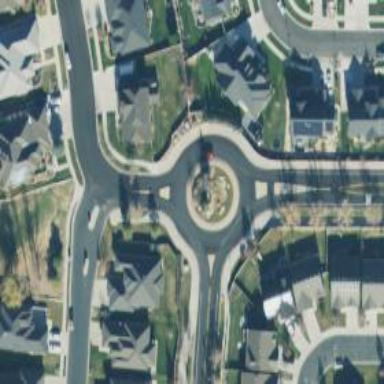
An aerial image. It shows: Roundabout on residential road.